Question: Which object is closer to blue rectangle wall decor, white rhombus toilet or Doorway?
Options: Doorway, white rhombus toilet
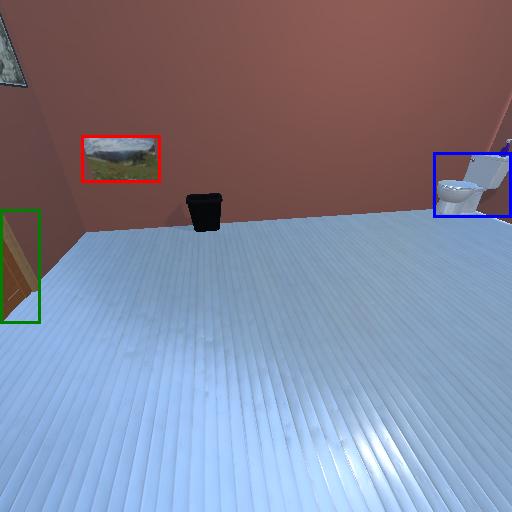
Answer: Doorway